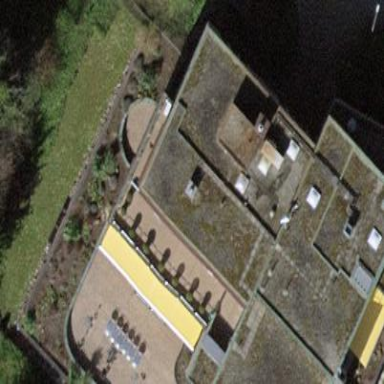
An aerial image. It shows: Building part with flat roof.